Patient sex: F
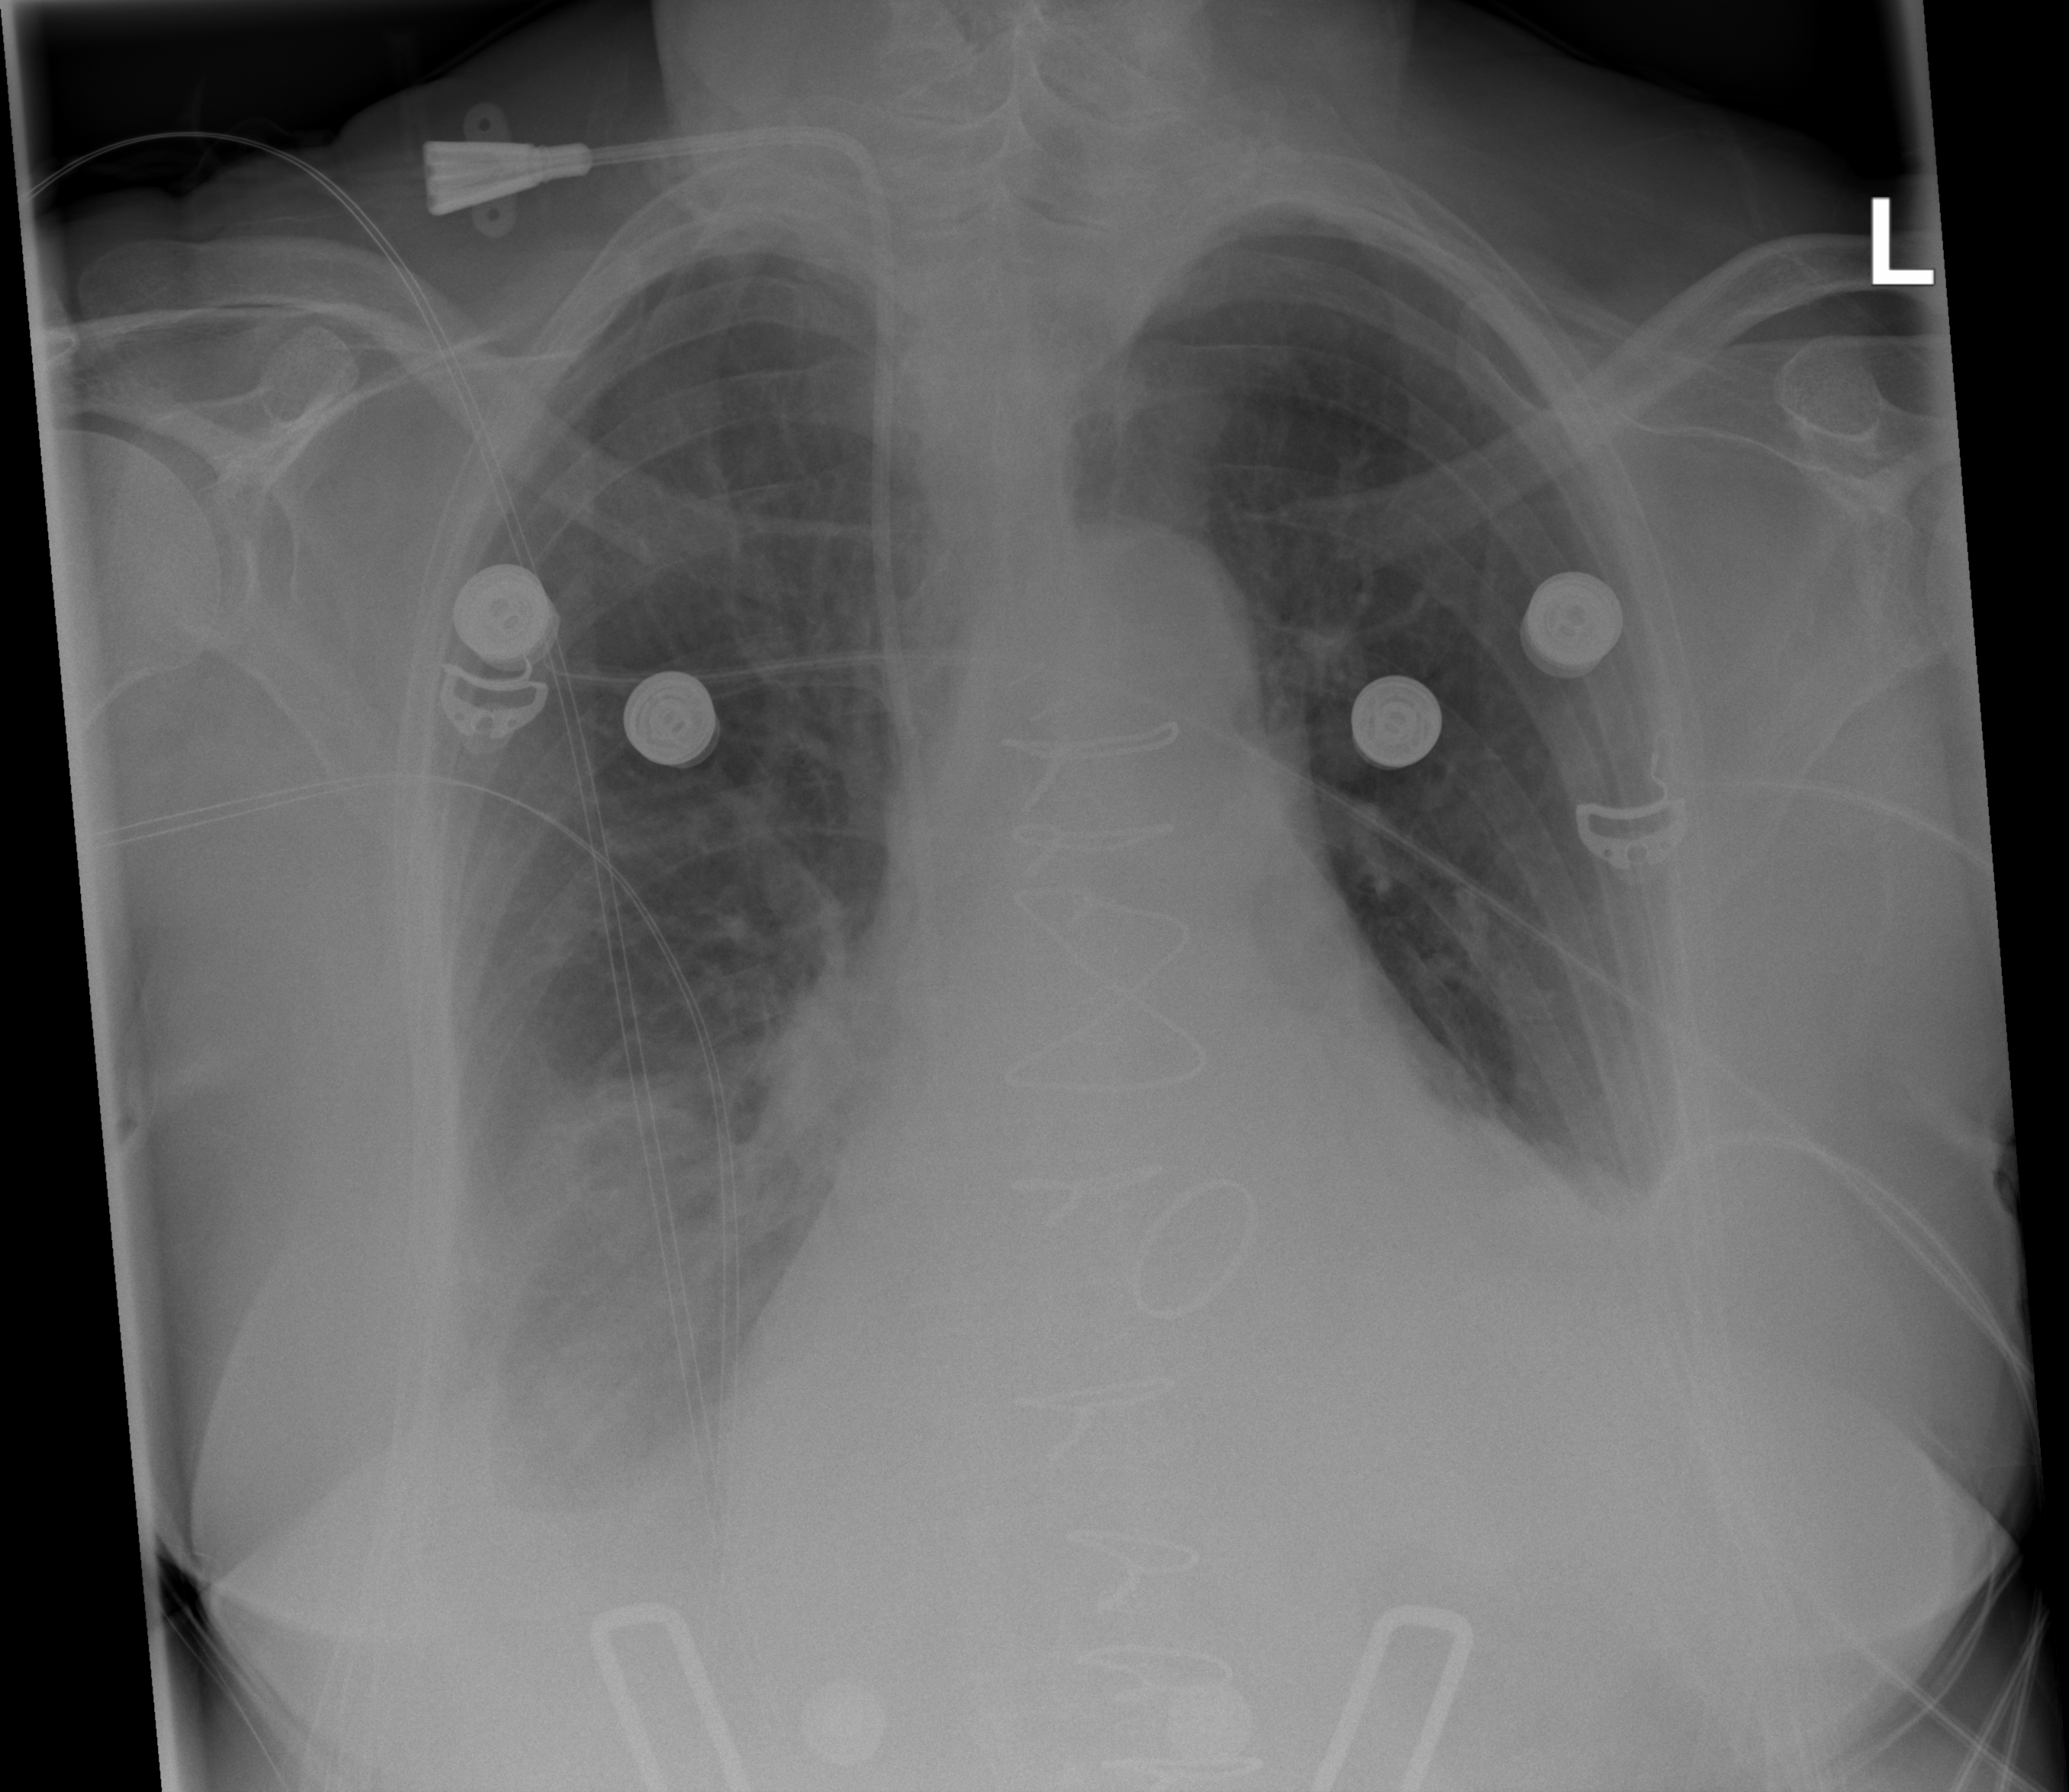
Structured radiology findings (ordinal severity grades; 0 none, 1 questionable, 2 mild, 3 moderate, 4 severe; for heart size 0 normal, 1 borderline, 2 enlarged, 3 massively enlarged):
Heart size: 2
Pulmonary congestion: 0
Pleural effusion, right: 2
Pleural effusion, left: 2
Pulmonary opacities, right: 2
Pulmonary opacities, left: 0
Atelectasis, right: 2
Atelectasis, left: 2